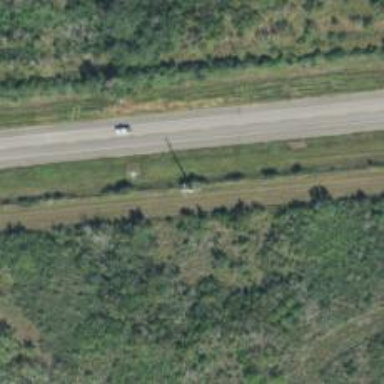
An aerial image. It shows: Power pole.